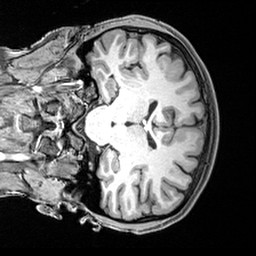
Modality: T1w
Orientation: coronal
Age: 19
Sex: female
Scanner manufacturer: siemens
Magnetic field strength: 3 T
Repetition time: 2.4 s
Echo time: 0.00217 s